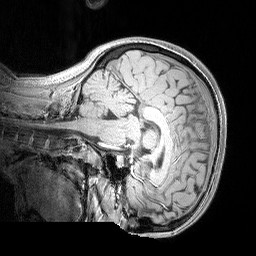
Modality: MP2RAGE
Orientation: sagittal
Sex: female
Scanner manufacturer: siemens
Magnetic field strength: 3 T
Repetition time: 5 s
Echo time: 0.00292 s